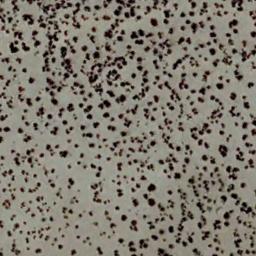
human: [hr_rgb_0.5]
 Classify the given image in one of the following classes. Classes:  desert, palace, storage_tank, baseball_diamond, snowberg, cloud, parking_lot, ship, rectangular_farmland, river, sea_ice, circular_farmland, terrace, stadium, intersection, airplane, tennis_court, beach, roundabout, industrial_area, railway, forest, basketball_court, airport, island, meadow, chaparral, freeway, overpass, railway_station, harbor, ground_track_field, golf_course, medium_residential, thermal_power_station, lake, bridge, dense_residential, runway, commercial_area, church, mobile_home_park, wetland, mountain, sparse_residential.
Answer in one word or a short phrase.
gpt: chaparral